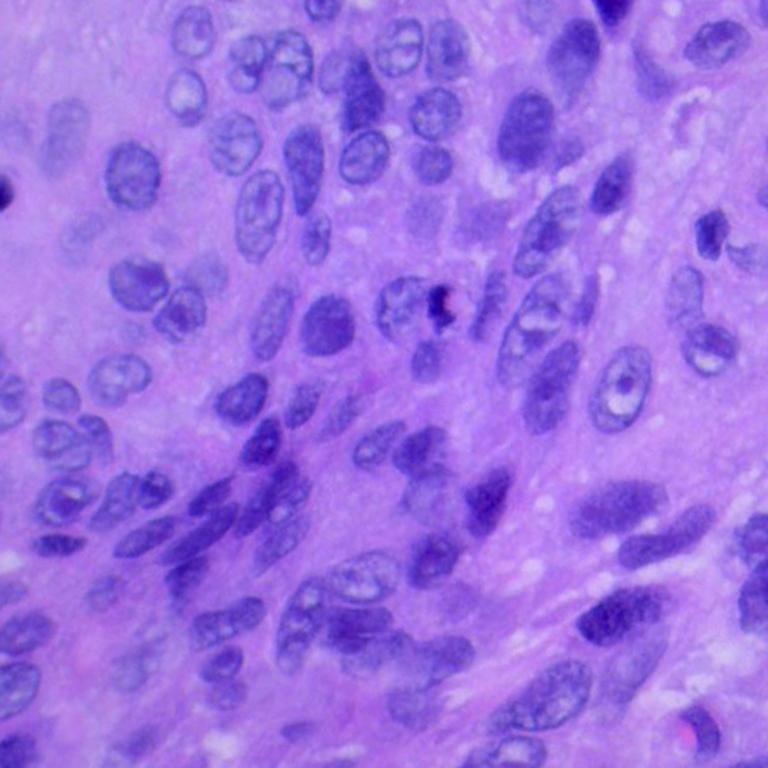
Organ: lung
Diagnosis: squamous carcinomas